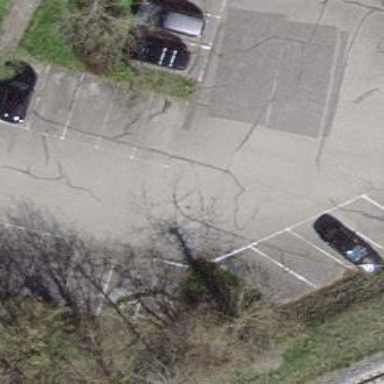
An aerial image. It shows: Parking aisle designated as service road.